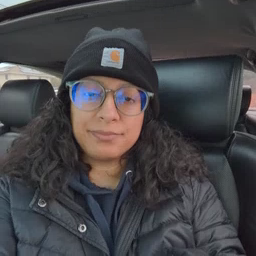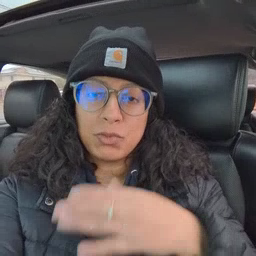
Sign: room